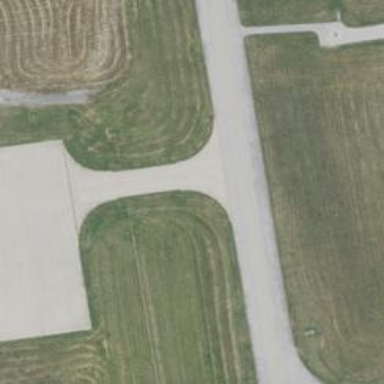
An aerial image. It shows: Image of taxiway at airport.